Question: I'm trying to learn how to use HTMLUnit in order to test some website's JavaScripts elements.
I've tried doing some homework and using the HTMLUnit's How-To's but with no success. I get stuck when trying to run my program, I need to choose how to run it and it gives me a list of option which I never handled before. Please help me on this?
All, I get is a console window waiting for some input? Thats not what I was expecting to happen obviously.

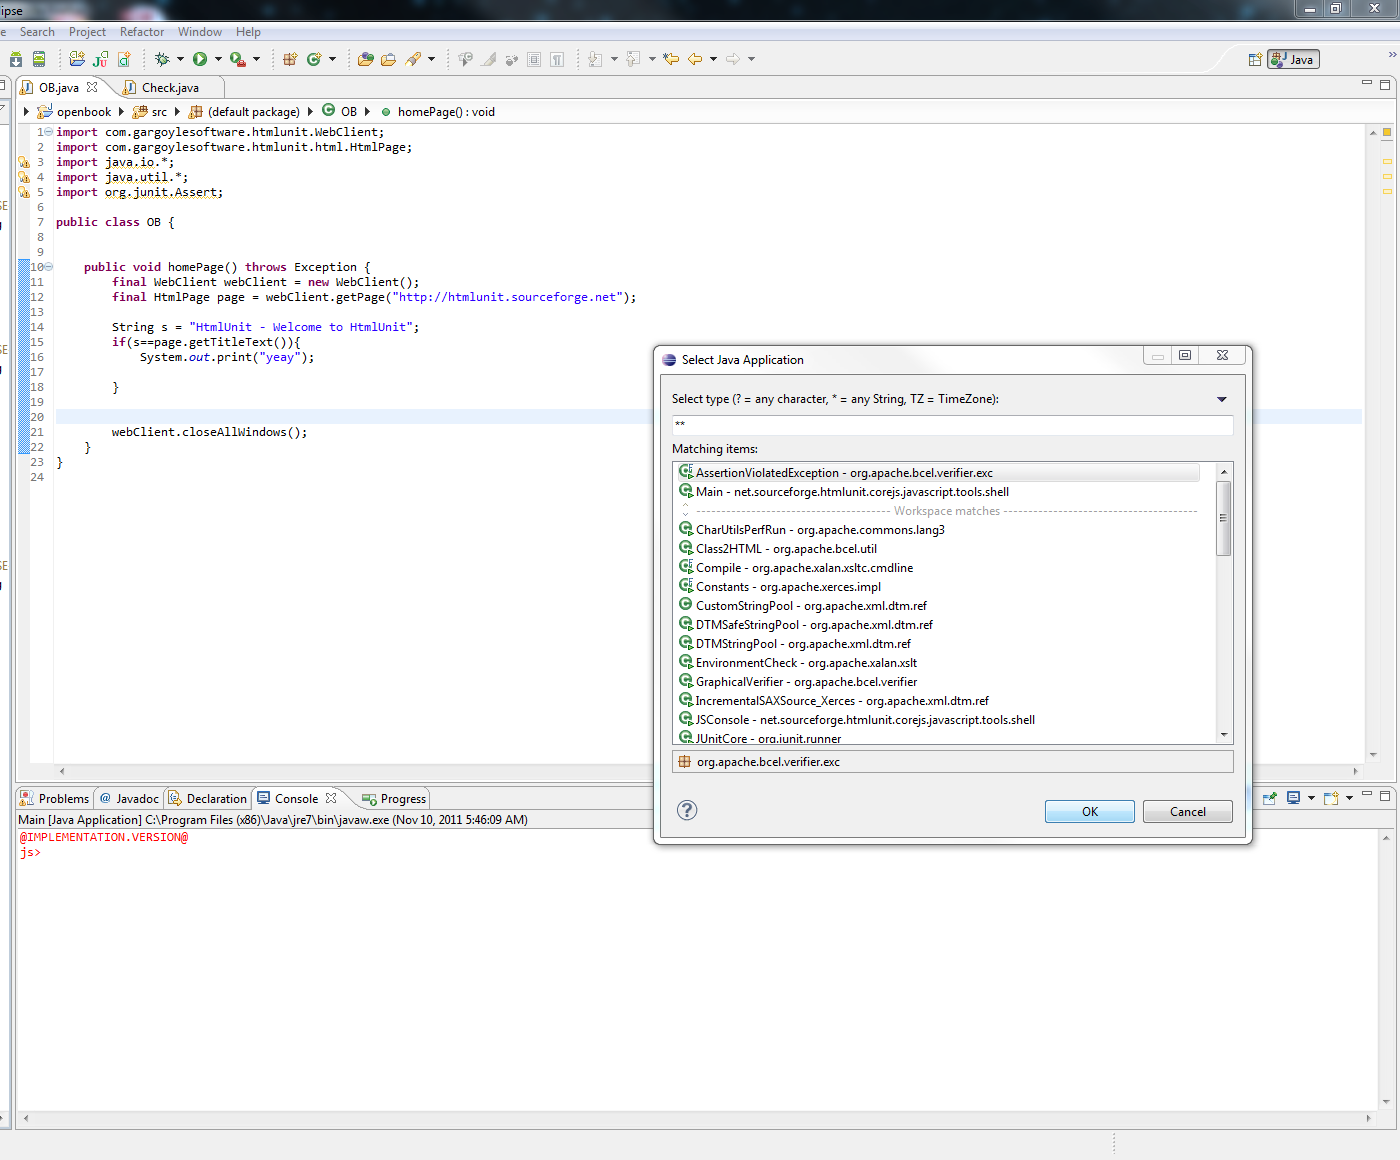
Answer: Did you try adding @Test above the homePage() method?